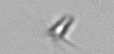
Label: Calciopappus